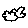
Label: cloud